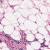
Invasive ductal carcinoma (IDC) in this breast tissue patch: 1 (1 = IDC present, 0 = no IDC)